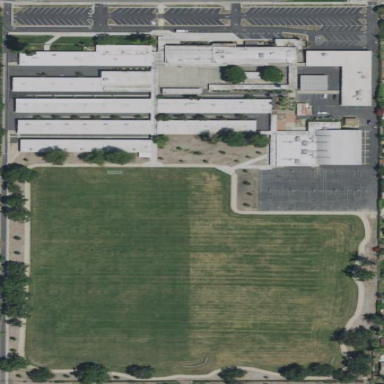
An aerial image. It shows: School.